Question: Does '/arch:AVX' enable AVX2 (with 256-bit integer SIMD instructions and some new FP shuffles) on the Visual Studio 2012 Update 4?
Line of thought:
- Yes, it enables AVX because VS doesn't mention AVX2. But I think VS can do AVX2 because my intrinsic work.- No, it doesn't because AVX and AVX2 are separate CPU features
(Sandybridge vs. Haswell, or Excavator/Zen vs. Bulldozer),
just like SSE and SSE2 are separate

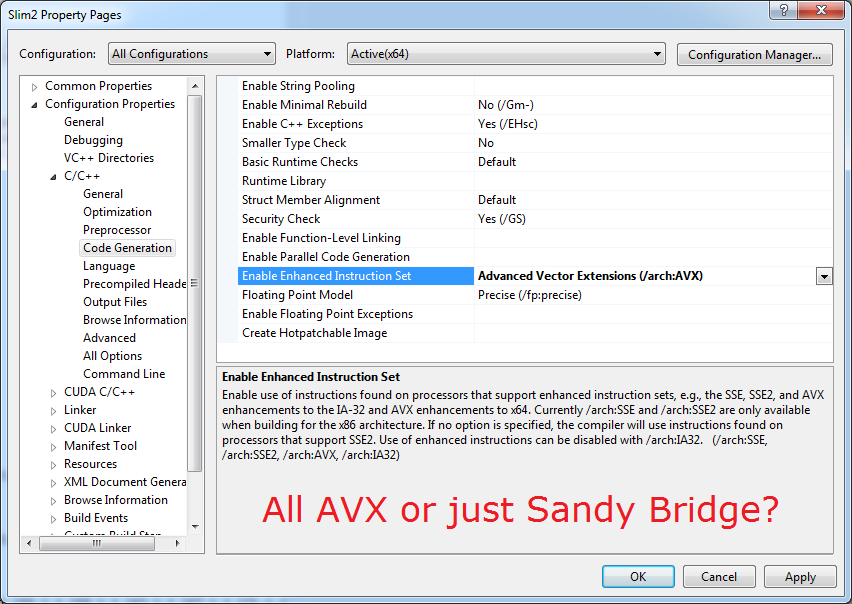
Answer: It refers to AVX not AVX2. According to Microsoft this applies (mostly) to floating point operations.
VS2012 supports AVX2 intrinsic functions regardless of this flag.
AVX is available on i3, i5 and i7 variants of SandyBridge and IvyBridge.
AVX2 started with Haswell.